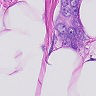
Metastatic tissue present: yes